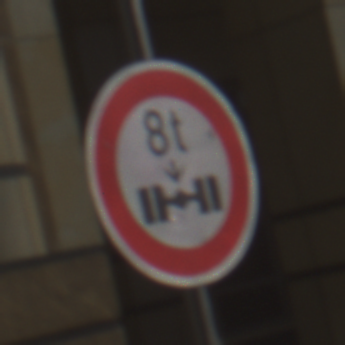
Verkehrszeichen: TatsaechlicheAchslast
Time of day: MorningAfternoon
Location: Outdoor (Urban)
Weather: PartlyCloudy
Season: NotSpecified
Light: Natural